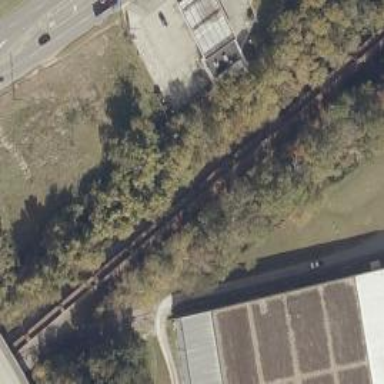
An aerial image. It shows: Railway track.